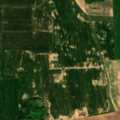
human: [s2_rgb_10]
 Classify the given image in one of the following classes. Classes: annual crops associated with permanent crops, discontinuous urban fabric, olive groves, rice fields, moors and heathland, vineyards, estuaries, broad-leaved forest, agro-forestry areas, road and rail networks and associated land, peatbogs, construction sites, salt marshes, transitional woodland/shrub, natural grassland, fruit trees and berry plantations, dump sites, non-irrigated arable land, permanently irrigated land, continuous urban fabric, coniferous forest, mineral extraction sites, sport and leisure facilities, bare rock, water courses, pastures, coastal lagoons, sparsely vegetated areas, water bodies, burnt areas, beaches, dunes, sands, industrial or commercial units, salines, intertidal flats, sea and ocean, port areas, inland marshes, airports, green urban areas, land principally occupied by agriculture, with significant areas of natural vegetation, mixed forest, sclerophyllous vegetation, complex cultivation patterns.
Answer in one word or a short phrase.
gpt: non-irrigated arable land, broad-leaved forest